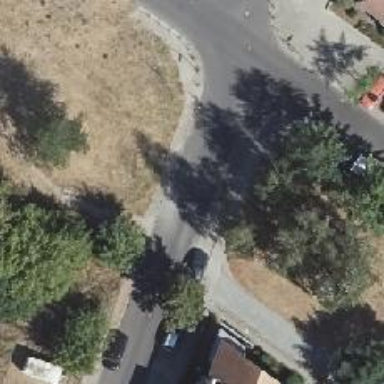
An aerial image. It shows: Residential road with asphalt surface. There are sidewalks on both sides of the road.